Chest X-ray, AP view. Patient: 59 years old, sex F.
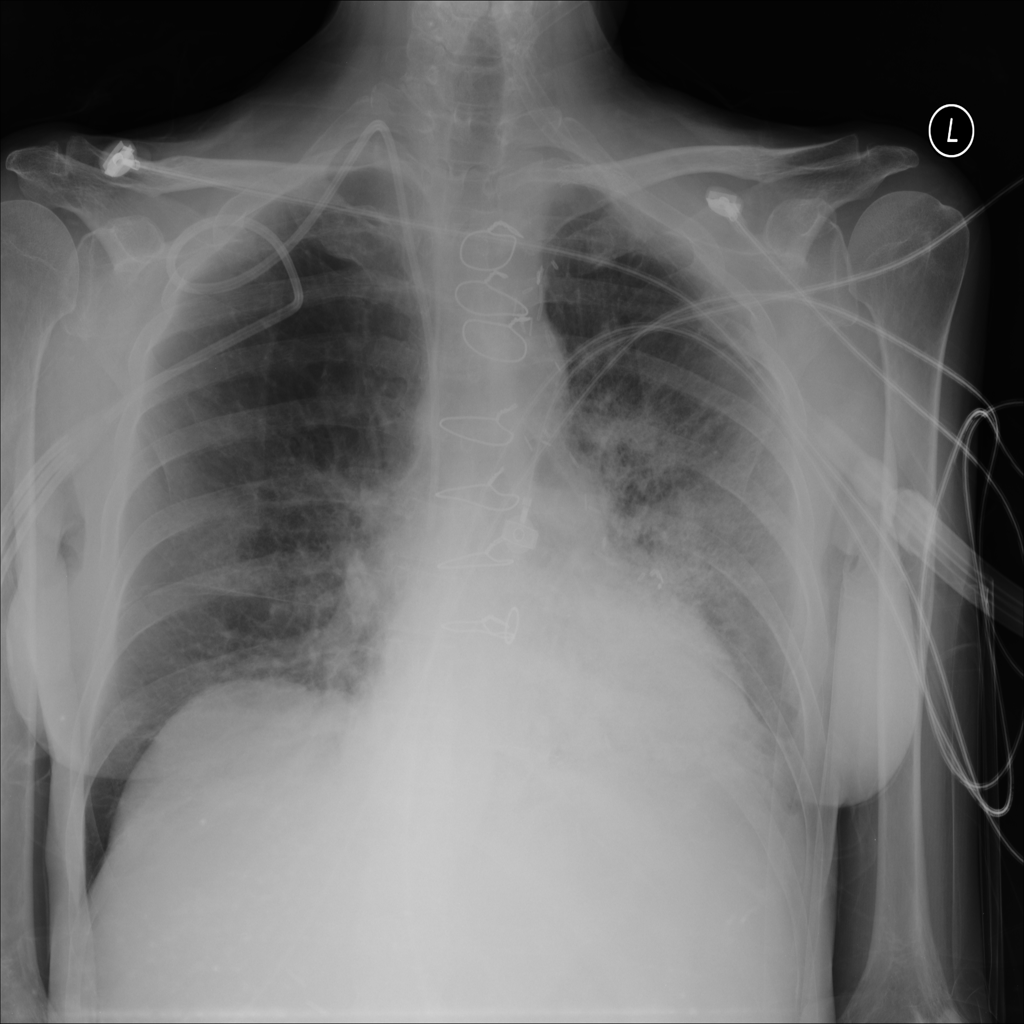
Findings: Infiltration